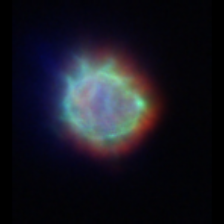
Taxon: Ciliates
Group: Other